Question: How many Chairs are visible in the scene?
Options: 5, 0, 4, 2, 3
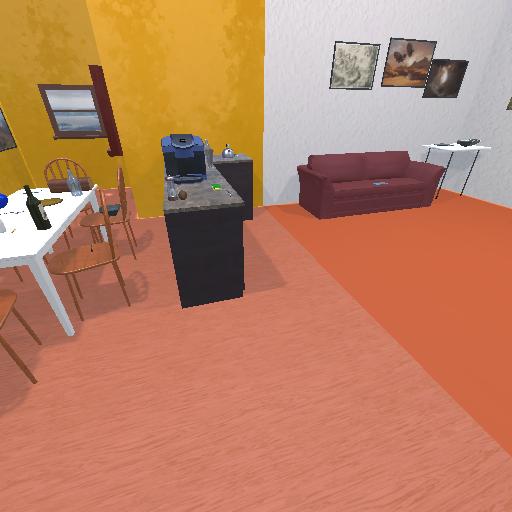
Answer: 5